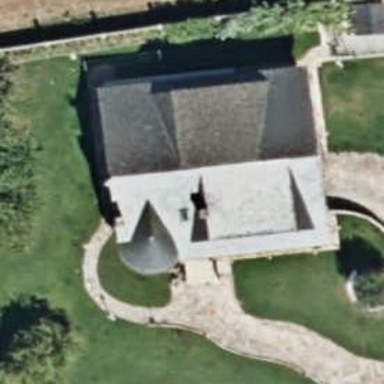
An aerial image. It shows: Simple house.